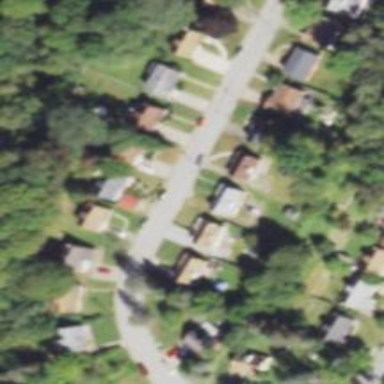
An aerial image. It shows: Driveway.